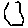
Label: hexagon